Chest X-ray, AP view. Patient: 43 years old, sex M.
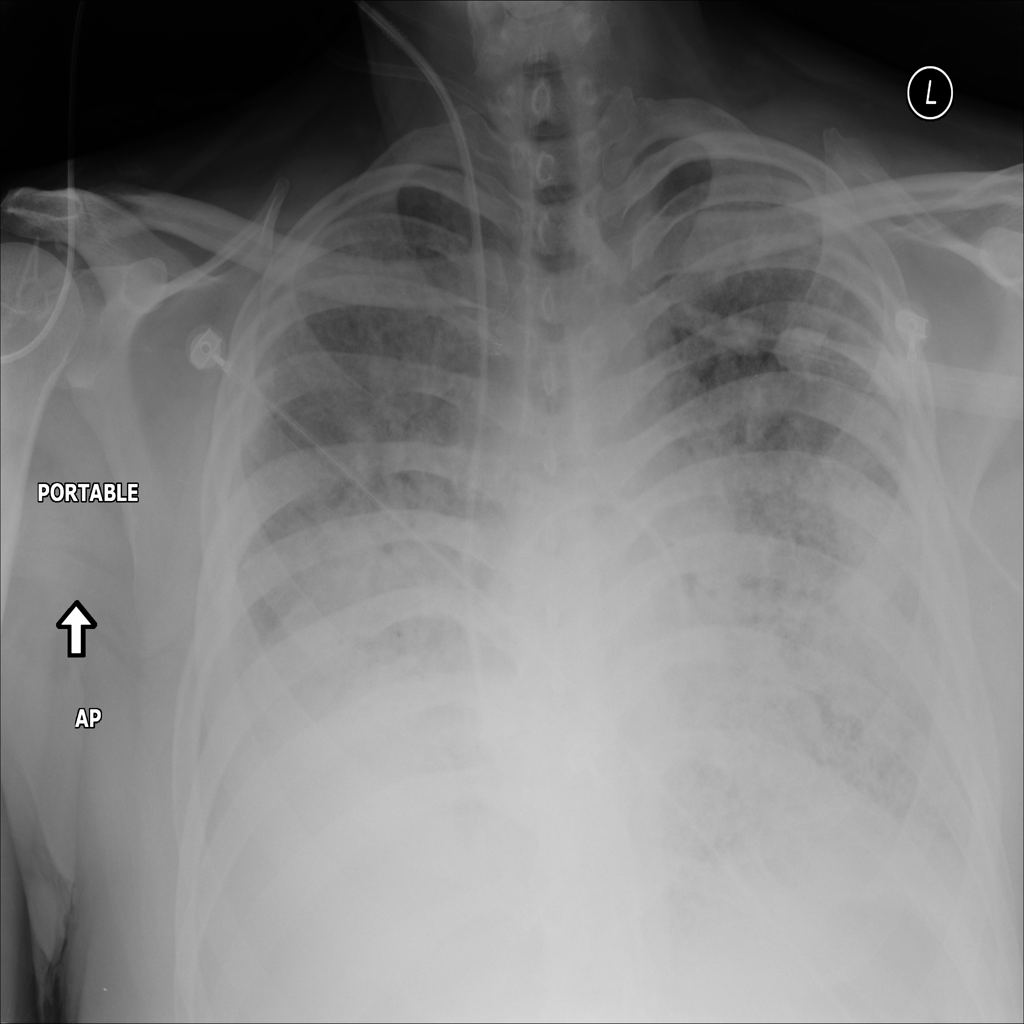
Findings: Effusion